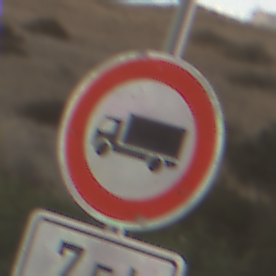
Verkehrszeichen: VerbotFuerKraftfahrzeugeUeberDreiKommaFuenfTonnen
Zusatzzeichen unten: SonstigeBeschraenkungen4
Umgebung: Outdoor, RoadRail
Tageszeit: SunriseSunset
Wetter: PartlyCloudy
Licht: Natural
Jahreszeit: NotSpecified
Kontrast: LowContrast